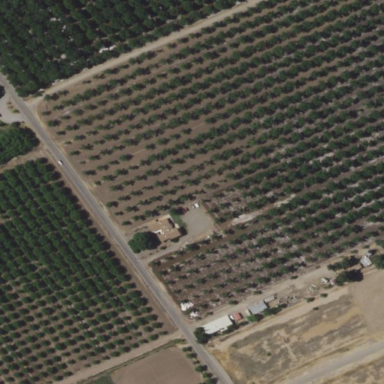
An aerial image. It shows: Orchard.